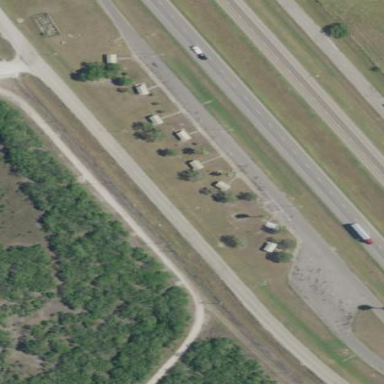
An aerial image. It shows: Rest area on the road with picnic tables.